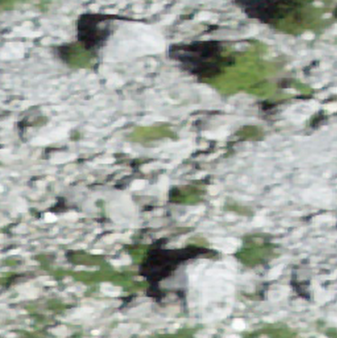
Label: bouldering_area